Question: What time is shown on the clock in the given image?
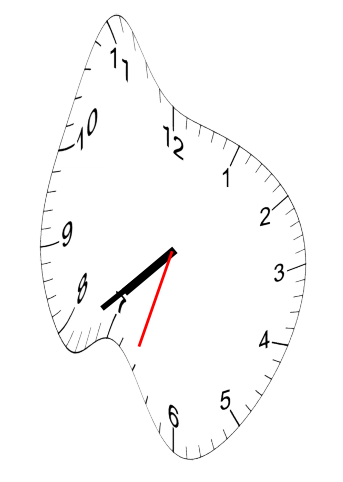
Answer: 07:38:33